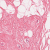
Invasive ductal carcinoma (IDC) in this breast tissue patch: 0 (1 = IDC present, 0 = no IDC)